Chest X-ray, PA view. Patient: 64 years old, sex M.
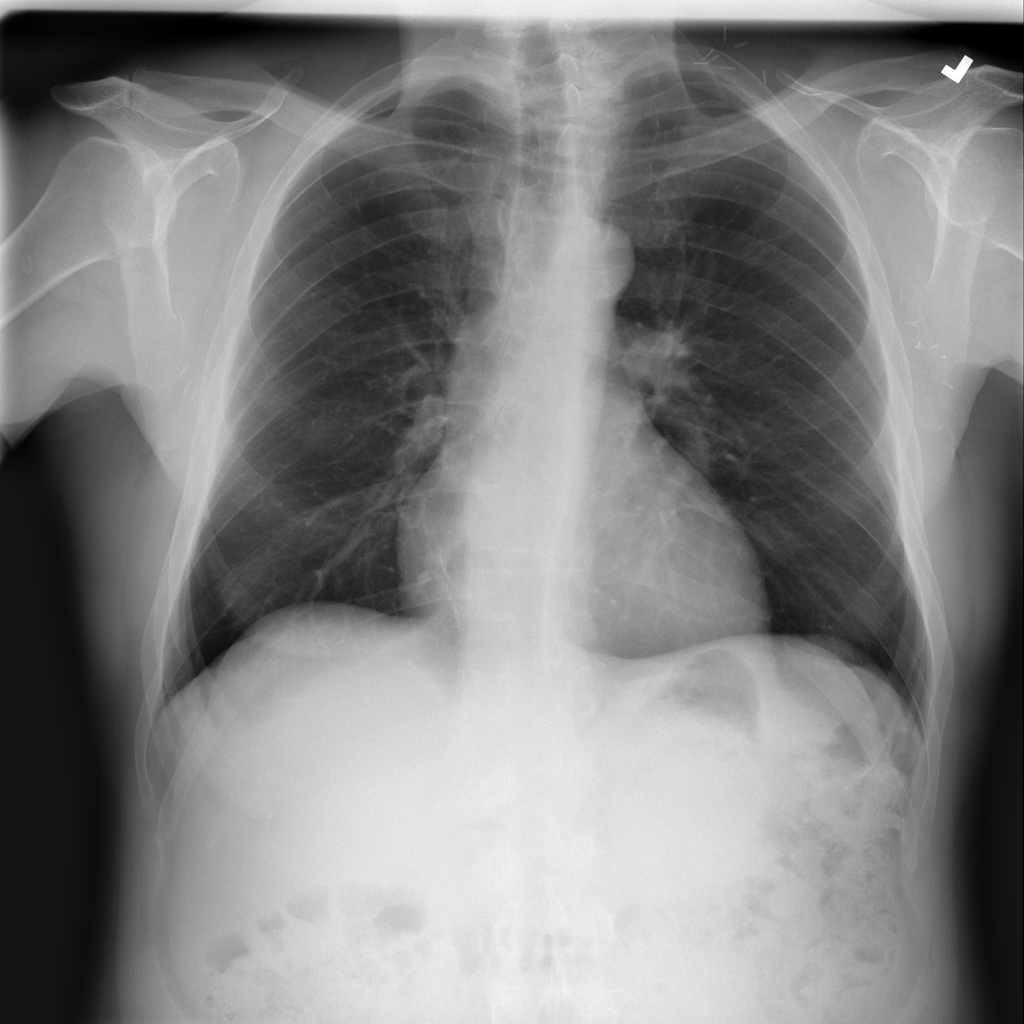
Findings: No Finding